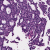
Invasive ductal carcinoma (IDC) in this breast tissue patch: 1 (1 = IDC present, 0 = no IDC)